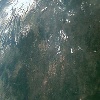
Label: land